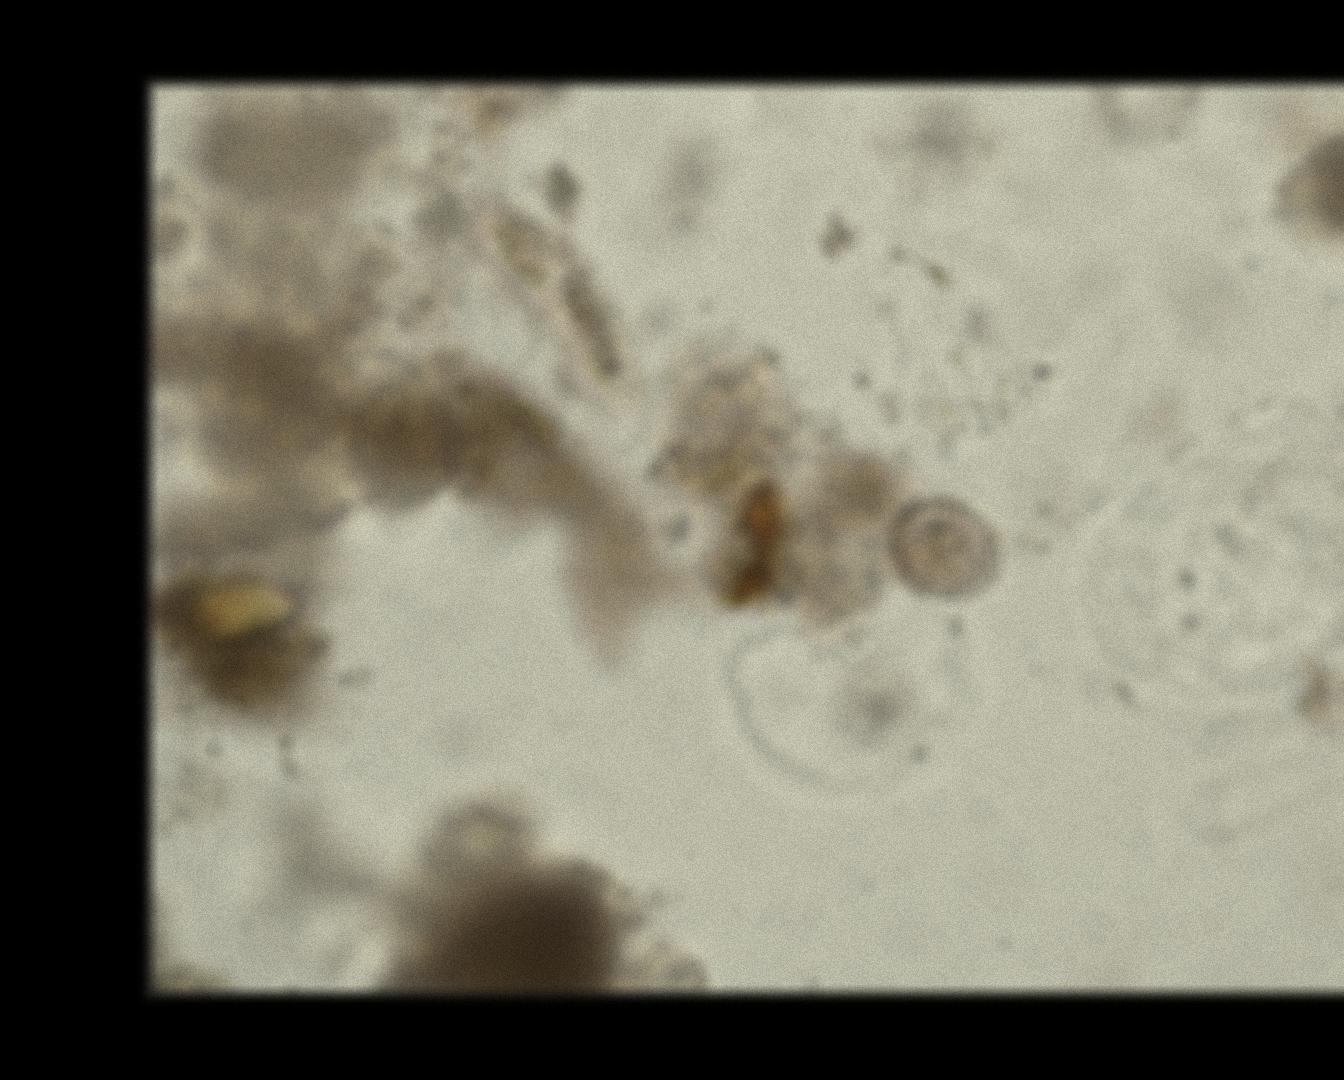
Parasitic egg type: Hymenolepis nana